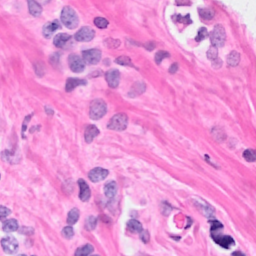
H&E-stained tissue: Breast